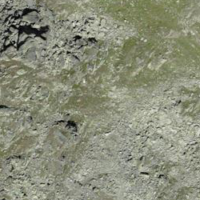
EUNIS habitat code: 48
Species observed at this site:
Prunella collaris